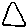
Label: triangle